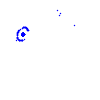
Particle: kaon